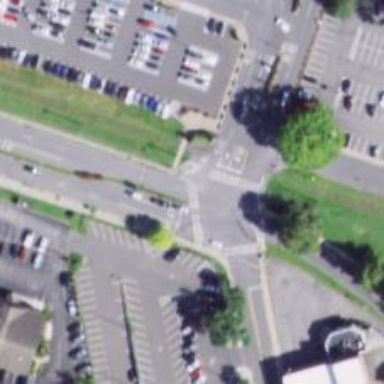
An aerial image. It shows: Zebra crossing on the road.